Interaction volume radius: 10 \u00c5
Interaction volume height: 15 \u00c5
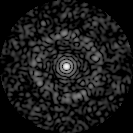
Disorder parameter: 0.8139